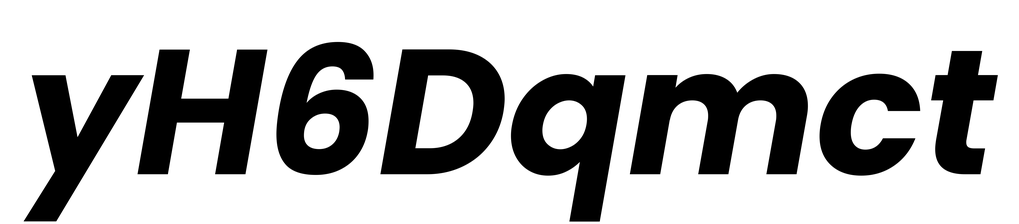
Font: Poppins-BoldItalic